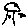
Label: tree